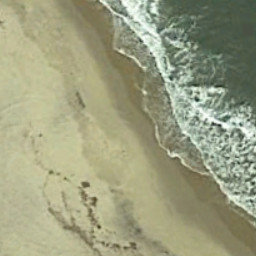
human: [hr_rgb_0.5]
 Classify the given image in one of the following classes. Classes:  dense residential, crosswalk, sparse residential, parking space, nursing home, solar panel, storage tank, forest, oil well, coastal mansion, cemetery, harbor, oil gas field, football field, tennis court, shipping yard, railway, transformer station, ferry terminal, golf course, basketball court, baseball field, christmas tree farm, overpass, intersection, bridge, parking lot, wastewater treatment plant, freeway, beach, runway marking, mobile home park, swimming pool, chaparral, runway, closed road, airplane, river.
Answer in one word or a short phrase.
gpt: beach